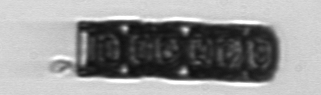
Label: Paralia_sulcata